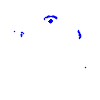
Particle: proton